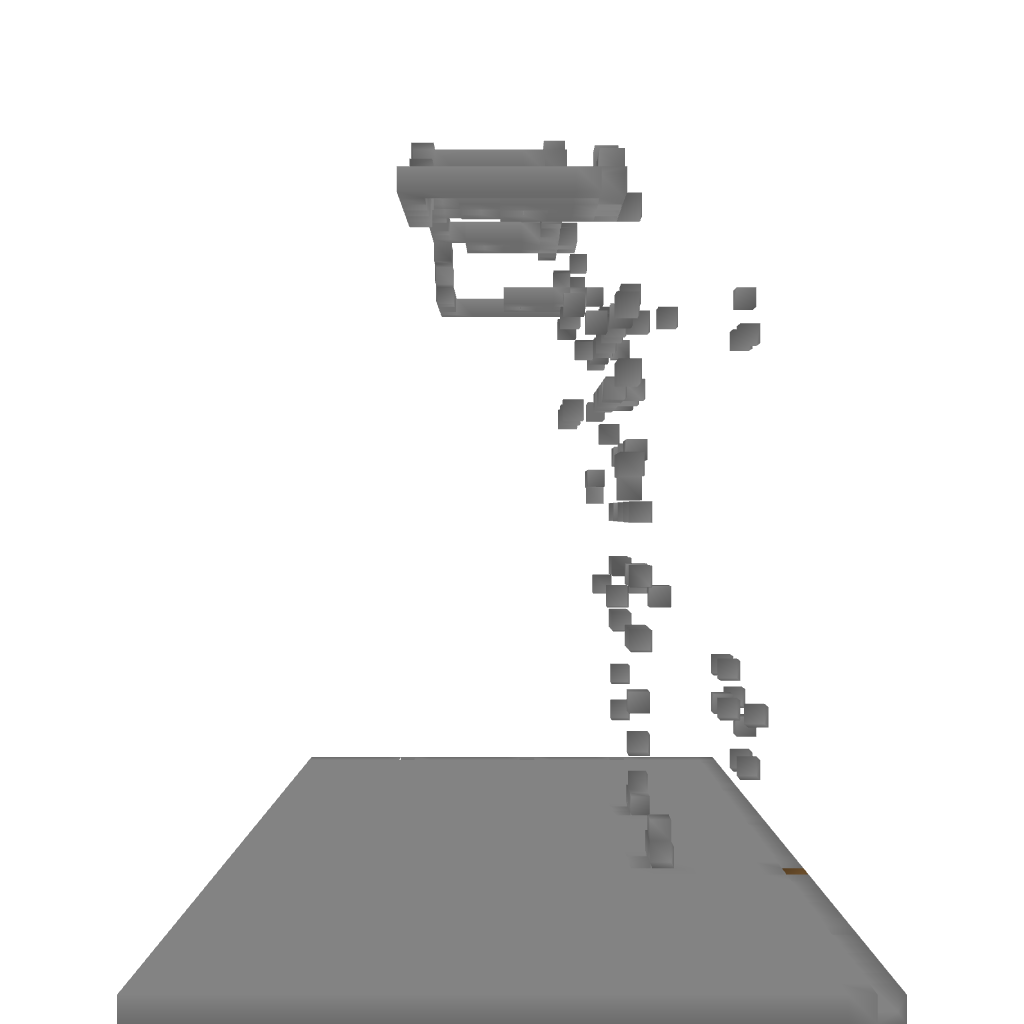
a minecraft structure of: Mark's Robot bad low quality